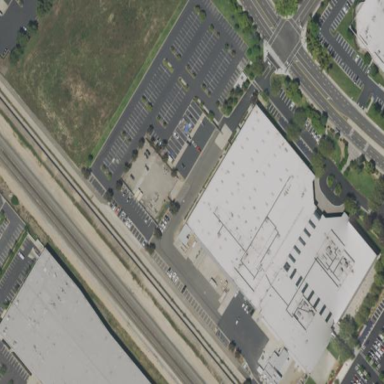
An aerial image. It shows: Commercial area.